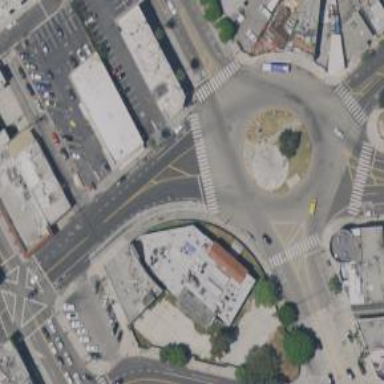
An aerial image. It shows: Roundabout at tertiary road junction.